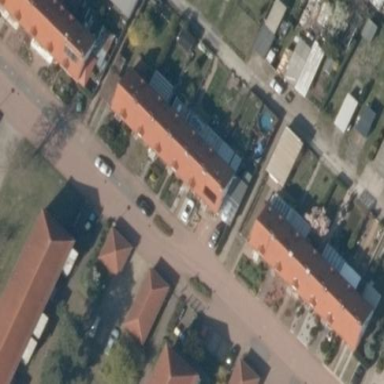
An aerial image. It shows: Terrace building.